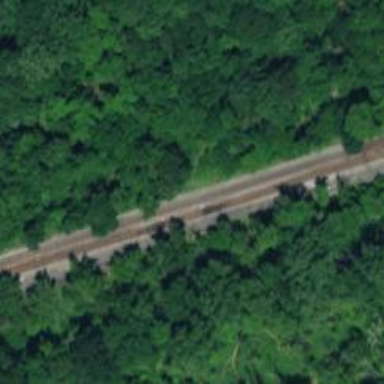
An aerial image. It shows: Railroad crossover.